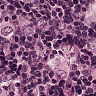
Metastatic tissue present: yes